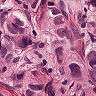
Metastatic tissue present: yes